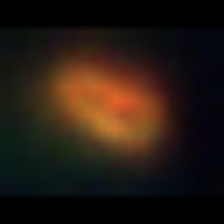
Taxon: Unknown_phyto
Group: Unknown